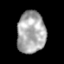
Tissue: lung
Cell type: Epithelial cells
Senescence score: 0.1558
Nuclear area (px): 1169
Mean DAPI intensity: 168.912